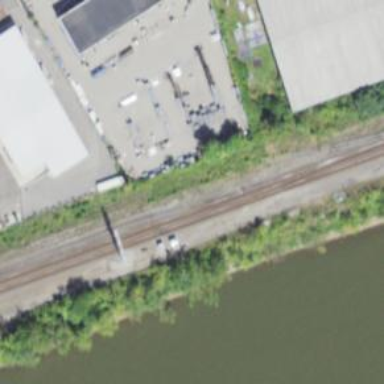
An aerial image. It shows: Railway siding with rails.